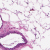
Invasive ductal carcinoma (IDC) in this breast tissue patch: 0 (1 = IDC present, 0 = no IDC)